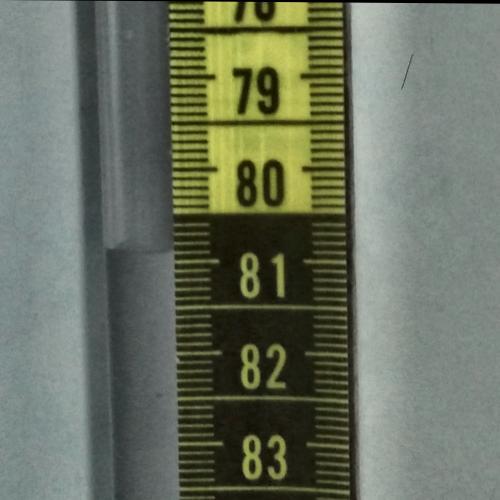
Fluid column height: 80.9 cm